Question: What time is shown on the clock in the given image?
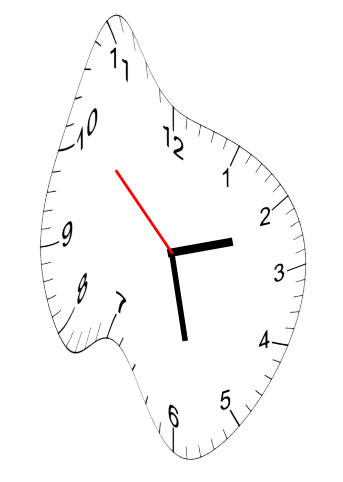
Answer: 02:27:52